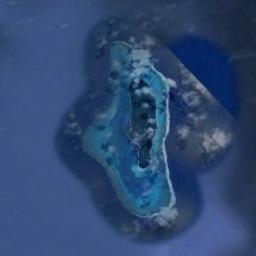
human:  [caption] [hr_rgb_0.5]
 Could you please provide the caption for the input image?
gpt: Irregularly shaped green island surrounded by blue sea water .

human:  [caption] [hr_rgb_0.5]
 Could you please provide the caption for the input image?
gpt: The land on the island is uneven .

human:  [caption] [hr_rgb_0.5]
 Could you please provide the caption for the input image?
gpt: The shape of the island is nearly circular .

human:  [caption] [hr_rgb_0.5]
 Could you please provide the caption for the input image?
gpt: The island with a large reef is surrounded by light blue waters .

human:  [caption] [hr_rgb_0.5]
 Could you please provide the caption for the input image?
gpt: There are some clouds over the blue island on a blue sea .